Question: Can use please help with below problem:
Given two dataframes df1 and df2, need to get something like result dataframe.
'''
import pandas as pd
import numpy as np
feature_list = [ str(i) for i in range(6)]
df1 = pd.DataFrame( {'value' : [0,3,0,4,2,5]})
df2 = pd.DataFrame(0, index=np.arange(6), columns=feature_list)
'''
Expected Dataframe :
Need to be driven by comparing values from df1 with column names (features) in df2. if they match, we put 1 in resultDf
Here's expected output (or resultsDf):

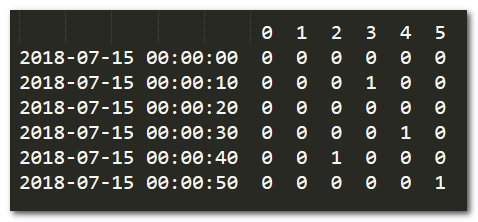
Answer: I think you need:
'''
(pd.get_dummies(df1['value'])
.rename(columns = str)
.reindex(columns = df2.columns,
index = df2.index,
fill_value = 0))
'''
---
'''
0 1 2 3 4 5
0 1 0 0 0 0 0
1 0 0 0 1 0 0
2 1 0 0 0 0 0
3 0 0 0 0 1 0
4 0 0 1 0 0 0
5 0 0 0 0 0 1
'''